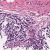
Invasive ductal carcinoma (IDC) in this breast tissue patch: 1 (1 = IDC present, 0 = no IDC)